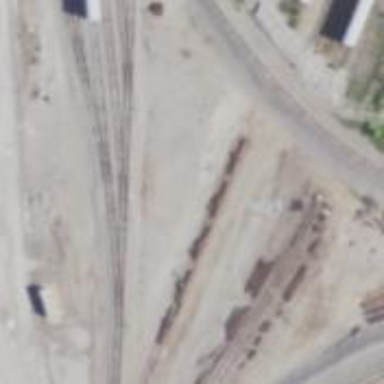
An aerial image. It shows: Abandoned railway spur.